Question: '''
to create-wall
set breadth-patches patches with[(pycor > (-(breadth)) and pycor < breadth and pxcor = lengthrec) or(pycor > (-(breadth)) and pycor < breadth and pxcor = (-(lengthrec))) ]
set length-patches patches with[(pxcor > (-(lengthrec)) and pxcor < lengthrec and pycor = (-(breadth - 1))) or (pxcor > (-(lengthrec)) and pxcor < lengthrec and pycor = (breadth - 1))]
set gap-patches patches with [pxcor > (gap * (-1)) and pxcor < gap and pycor =(breadth - 1)]
set length-patches length-patches with [not member? self gap-patches]
ask breadth-patches[
sprout-walls 1[set color 2
set size 0.5 set heading 180 fd 0.25
if-else(pxcor < 0)[set heading 90][set heading 270] fd 0.25]
sprout-walls 1[set color 2
set size 0.5 set heading 360 fd 0.25
if-else(pxcor < 0)[set heading 90][set heading 270] fd 0.25]
]
ask length-patches[
sprout-walls 1[
set color 2
set size 0.5 set heading 90 fd 0.25
if-else(pycor < 0)
[
set heading 180]
[
set heading 0]
fd 0.25
]
sprout-walls 1[
set color 2
set size 0.5
set heading 270
fd 0.25
if-else(pycor < 0)
[
set heading 180]
[
set heading 0] fd 0.25
]
]
end
'''
The above create a box as below:

Therefore there are two turtles/walls per patch. I wish increase it to three or if possible write a code with which I can variate the number the turtles/wall per patch as a variable.
Thanks.
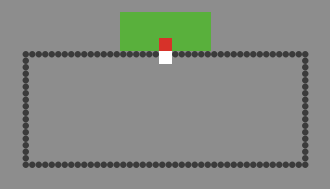
Answer: If I understand correctly what you are doing then changing the 1 in sprout-walls one to a variable should do it.
Set a 3
Sprout-walls a [...stuff..]
A could be a input or slider variable as well.
To randomly spread them across the patch.
Put this into to sprout
'''
Setxy (xcor + random-float 1 - .5) (ycor + random-float 1 - .5)
'''
To line them up would similar I will write it as a procedure
'''
to Make-line [number orientation]
Let c 0 ;; this is a counter
Crt 5
[
;; your create code goes here
Let c c + 1
Set heading orientation bk .5 fd ( c / ( number + 1)
]
End
'''
Number is the number of turtles you want orientation is horizontal at 0 vertical at 90